七年级 · 度量几何学
（2021$\cdot$浙江省宁波市七年级期中）如图，下列说法错误的是（）

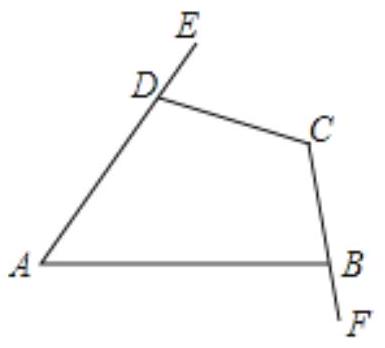
$\angle \mathrm{A}$ 与 $\angle \mathrm{EDC}$ 是同位角
B. $\angle \mathrm{A}$ 与 $\angle \mathrm{ABF}$ 是内错角
C. $\angle \mathrm{A}$ 与 $\angle \mathrm{ADC}$ 是同旁内角
D. $\angle \mathrm{A}$ 与 $\angle \mathrm{C}$ 是同旁内角
答案: D
解析: 【详解】解：根据同位角的意义, 可知 $\angle \mathrm{A}$ 与 $\angle \mathrm{EDC}$ 是同位角, 故 $\mathrm{A}$ 不正确;

根据内错角的意义, 可知 $\angle \mathrm{A}$ 与 $\angle \mathrm{ABF}$ 是内错角, 故 $\mathrm{B}$ 不正确; 根据同旁内角的特点, 可知 $\angle \mathrm{A}$ 的同旁内角为 $\angle \mathrm{ADC}$ 或 $\angle \mathrm{ABC}$, 故 C 不正确, $\mathrm{D}$ 不是同旁内角, 故正确. 故选 $\mathrm{D}$.

【点睛】本题考查两直线被第三条直线所截, 同位角在截线的同侧, 在被截线的同旁, 同旁内角是在被截线之间，截线的同侧，内错角在被截线之间，截线的两侧.